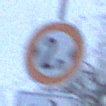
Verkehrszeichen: TatsaechlicheBreite2
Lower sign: RichtungsangabeDurchPfeile5
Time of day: Midday
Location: Outdoor (Nature)
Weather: Overcast
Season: Winter
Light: Natural